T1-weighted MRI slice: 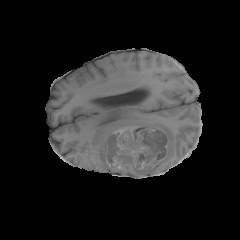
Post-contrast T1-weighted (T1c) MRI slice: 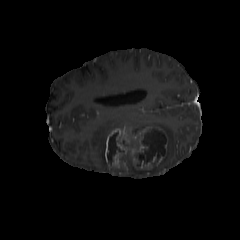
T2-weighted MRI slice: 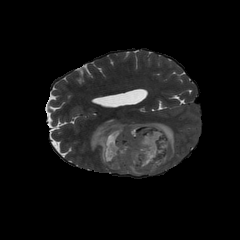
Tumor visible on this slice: yes